Question: I have made a ggplot using some A and B numeric values. (If possible can you give me the solution for grid too?)
Such as:
'''
A B
2 3
3 7
4 8
5 9
6 2
7 1
'''
Now from the points, lets say A1 and A2 as shown in diagram, I want to measure the angle and the distance covered from each point.
I know how to calculate the distance (via euclidean distance formula) from one point and for angle it can be calculated as cross and dot product of the vectors. But I am facing the problem to code this and to represent it.
Can you help?

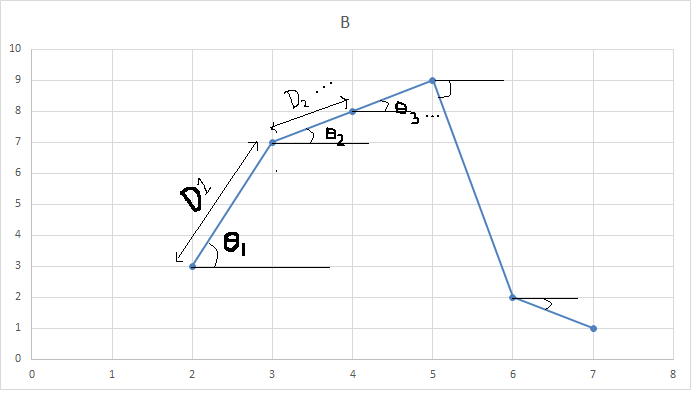
Answer: Okay, here is a first pass - doing it in 'grid'. This could be done in 'ggplot2' too I imagine, but I want to learn grid for now since ggplot2 and lattice are based on it. This plot has some issues, for example the angle of the annotation text really has to be calculated in device coordinates, not native coordinates, so it only looks right if your grid squares are really square. I might fix that later, but I don't have time now. Also I would think I could specify the defaults so that each primitive doesn't have that 'default.units' parameter. This should get you started though.
'''
library(grid)
grid.newpage()
df <- data.frame(a=c(2,3,4,5,6,7),b=c(3,7,8,9,2,1))
vp <- viewport(x=0.5,y=0.5,width=0.999,height=0.999,xscale=c(0,1),yscale=c(0,1))
pushViewport(vp)
# a rectangle (with dashed lines) on the border of the viewport:
grid.rect(gp=gpar(lty="dashed",col="steelblue"))
vp <- viewport(x=0.5,y=0.5,width=0.9,height=0.9,xscale=c(0,8),yscale=c(0,10),
default.units="native")
pushViewport(vp)
#draw the background grid
grid.polyline(x=rep(0:8,each=2),y=rep(c(0,10),9),id=rep(1:9,each=2),
gp=gpar(lty="solid",col="gray"),default.units="native")
grid.polyline(x=rep(c(0,8),11),y=rep(0:10,each=2),id=rep(1:11,each=2),
gp=gpar(lty="solid",col="gray"),default.units="native")
# add the lables
grid.text(as.character(0:8),x=0:8,y=rep(-0.2,9),
gp=gpar(col="gray",fontsize=12),default.units="native")
grid.text(as.character(0:10),y=0:10,x=rep(-0.2,11),
gp=gpar(col="gray",fontsize=12),default.units="native")
grid.lines(x=df$a,y=df$b,gp=gpar(col="steelblue"),default.units="native")
grid.points(x=df$a,y=df$b,gp=gpar(col="steelblue"),default.units="native")
for (i in 1:(nrow(df)-1)){
x0 <- df$a[i]
y0 <- df$b[i]
x1 <- df$a[i+1]
y1 <- df$b[i+1]
dx <- x1-x0
dy <- y1-y0
dist <- sqrt( dx^2 + dy^2 )
ang <- (180/3.14159)*atan2(dy,dx)
txt <- sprintf("D: %.1f Ang:%.1f",dist,ang)
xt <- (x0+x1)/2
yt <- (y0+y1)/2 + 0.2*abs(dy/dx)
grid.text(txt,x=xt,y=yt,rot=ang,
gp=gpar(col="steelblue",fontsize=9),default.units="native")
}
'''